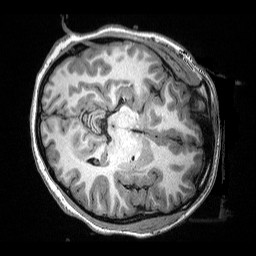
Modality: T1w
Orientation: axial
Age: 21
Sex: female
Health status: ill
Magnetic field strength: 3 T
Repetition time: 2.53 s
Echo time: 0.00331 s